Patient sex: M
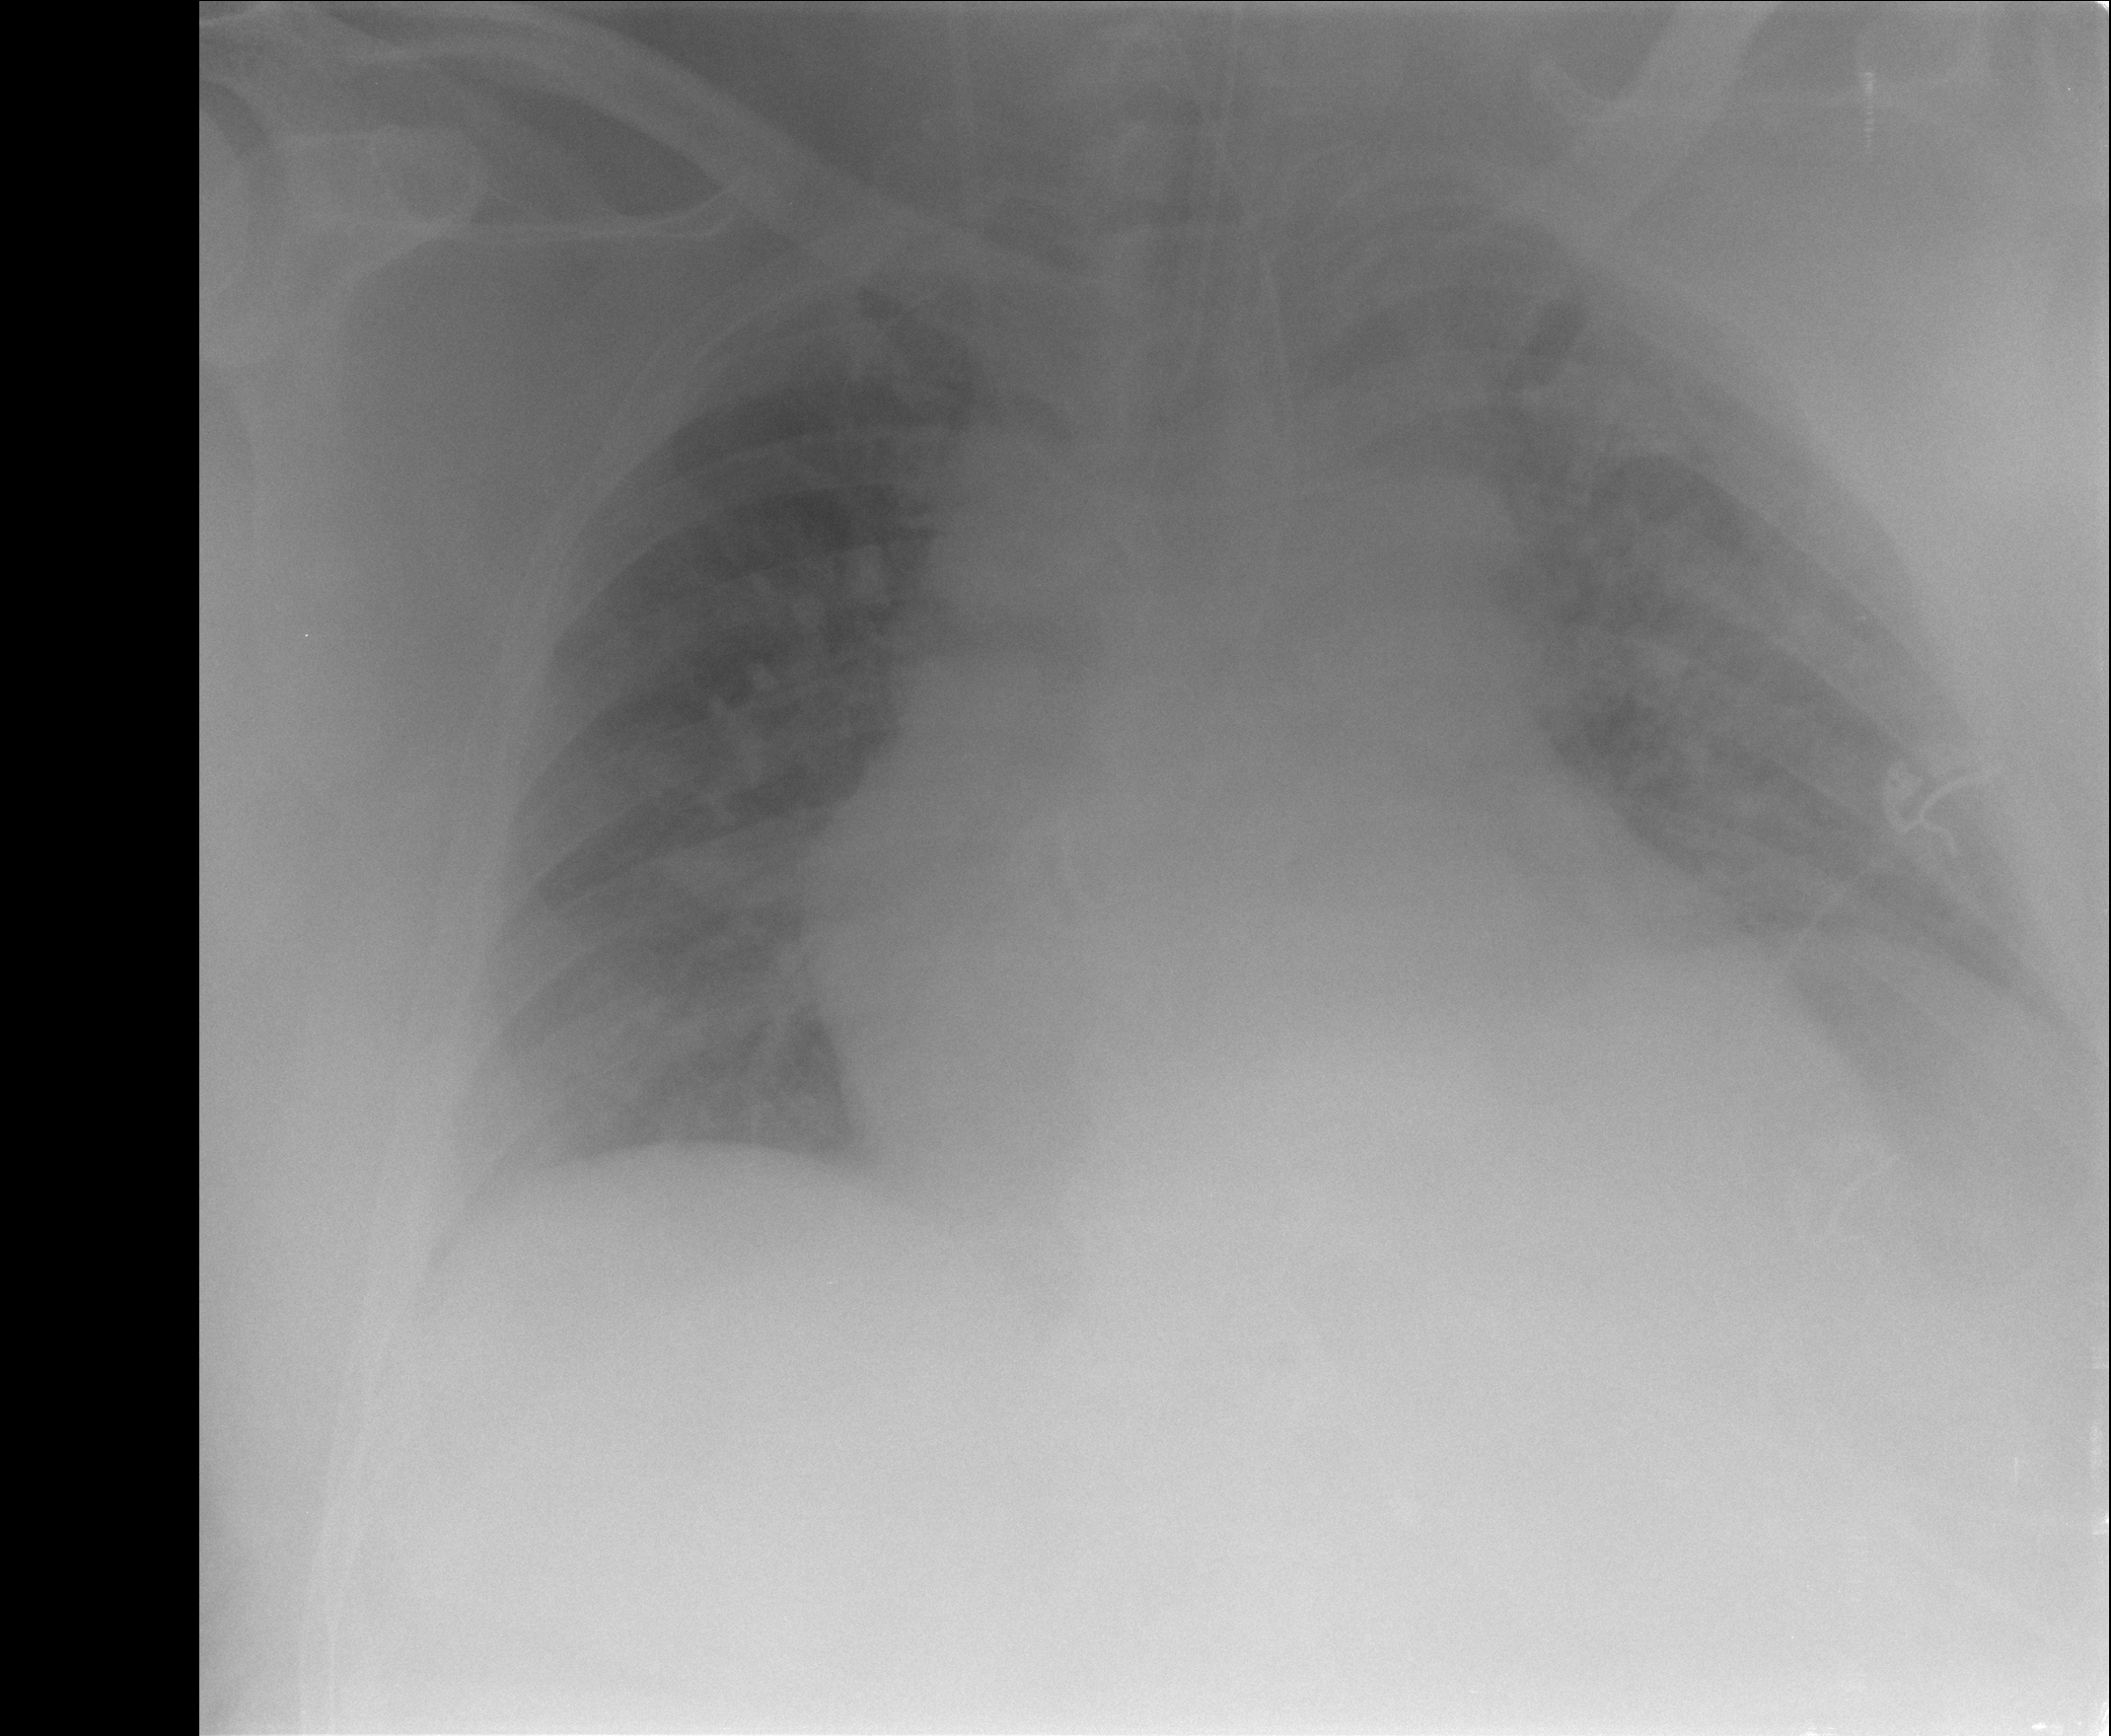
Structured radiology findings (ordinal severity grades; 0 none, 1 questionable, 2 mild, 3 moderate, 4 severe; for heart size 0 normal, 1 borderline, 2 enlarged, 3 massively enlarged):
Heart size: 2
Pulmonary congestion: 2
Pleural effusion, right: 0
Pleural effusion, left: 0
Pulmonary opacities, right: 0
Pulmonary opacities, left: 2
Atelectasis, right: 0
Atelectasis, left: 0